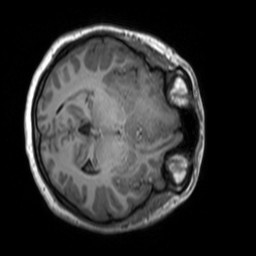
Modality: T1w
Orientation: axial
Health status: ill
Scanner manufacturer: siemens
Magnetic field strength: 3 T
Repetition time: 1.7 s
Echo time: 0.00239 s